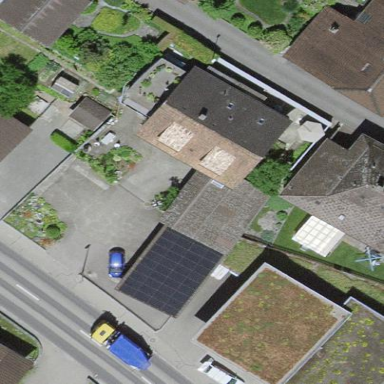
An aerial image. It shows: Garage.